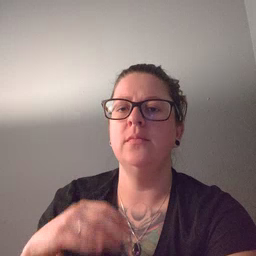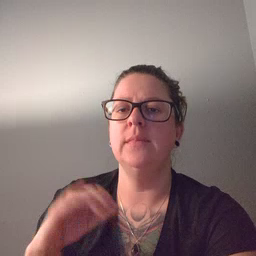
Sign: stay